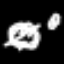
Label: donut